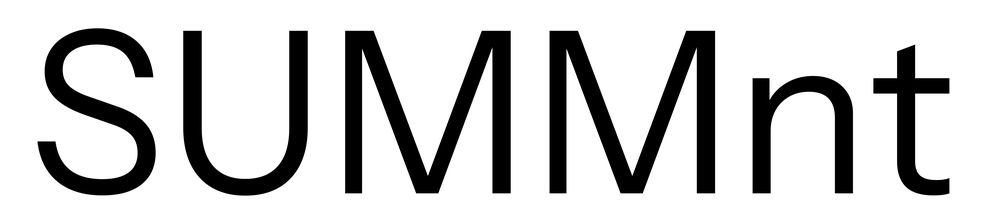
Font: InstrumentSans_Regular